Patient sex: M
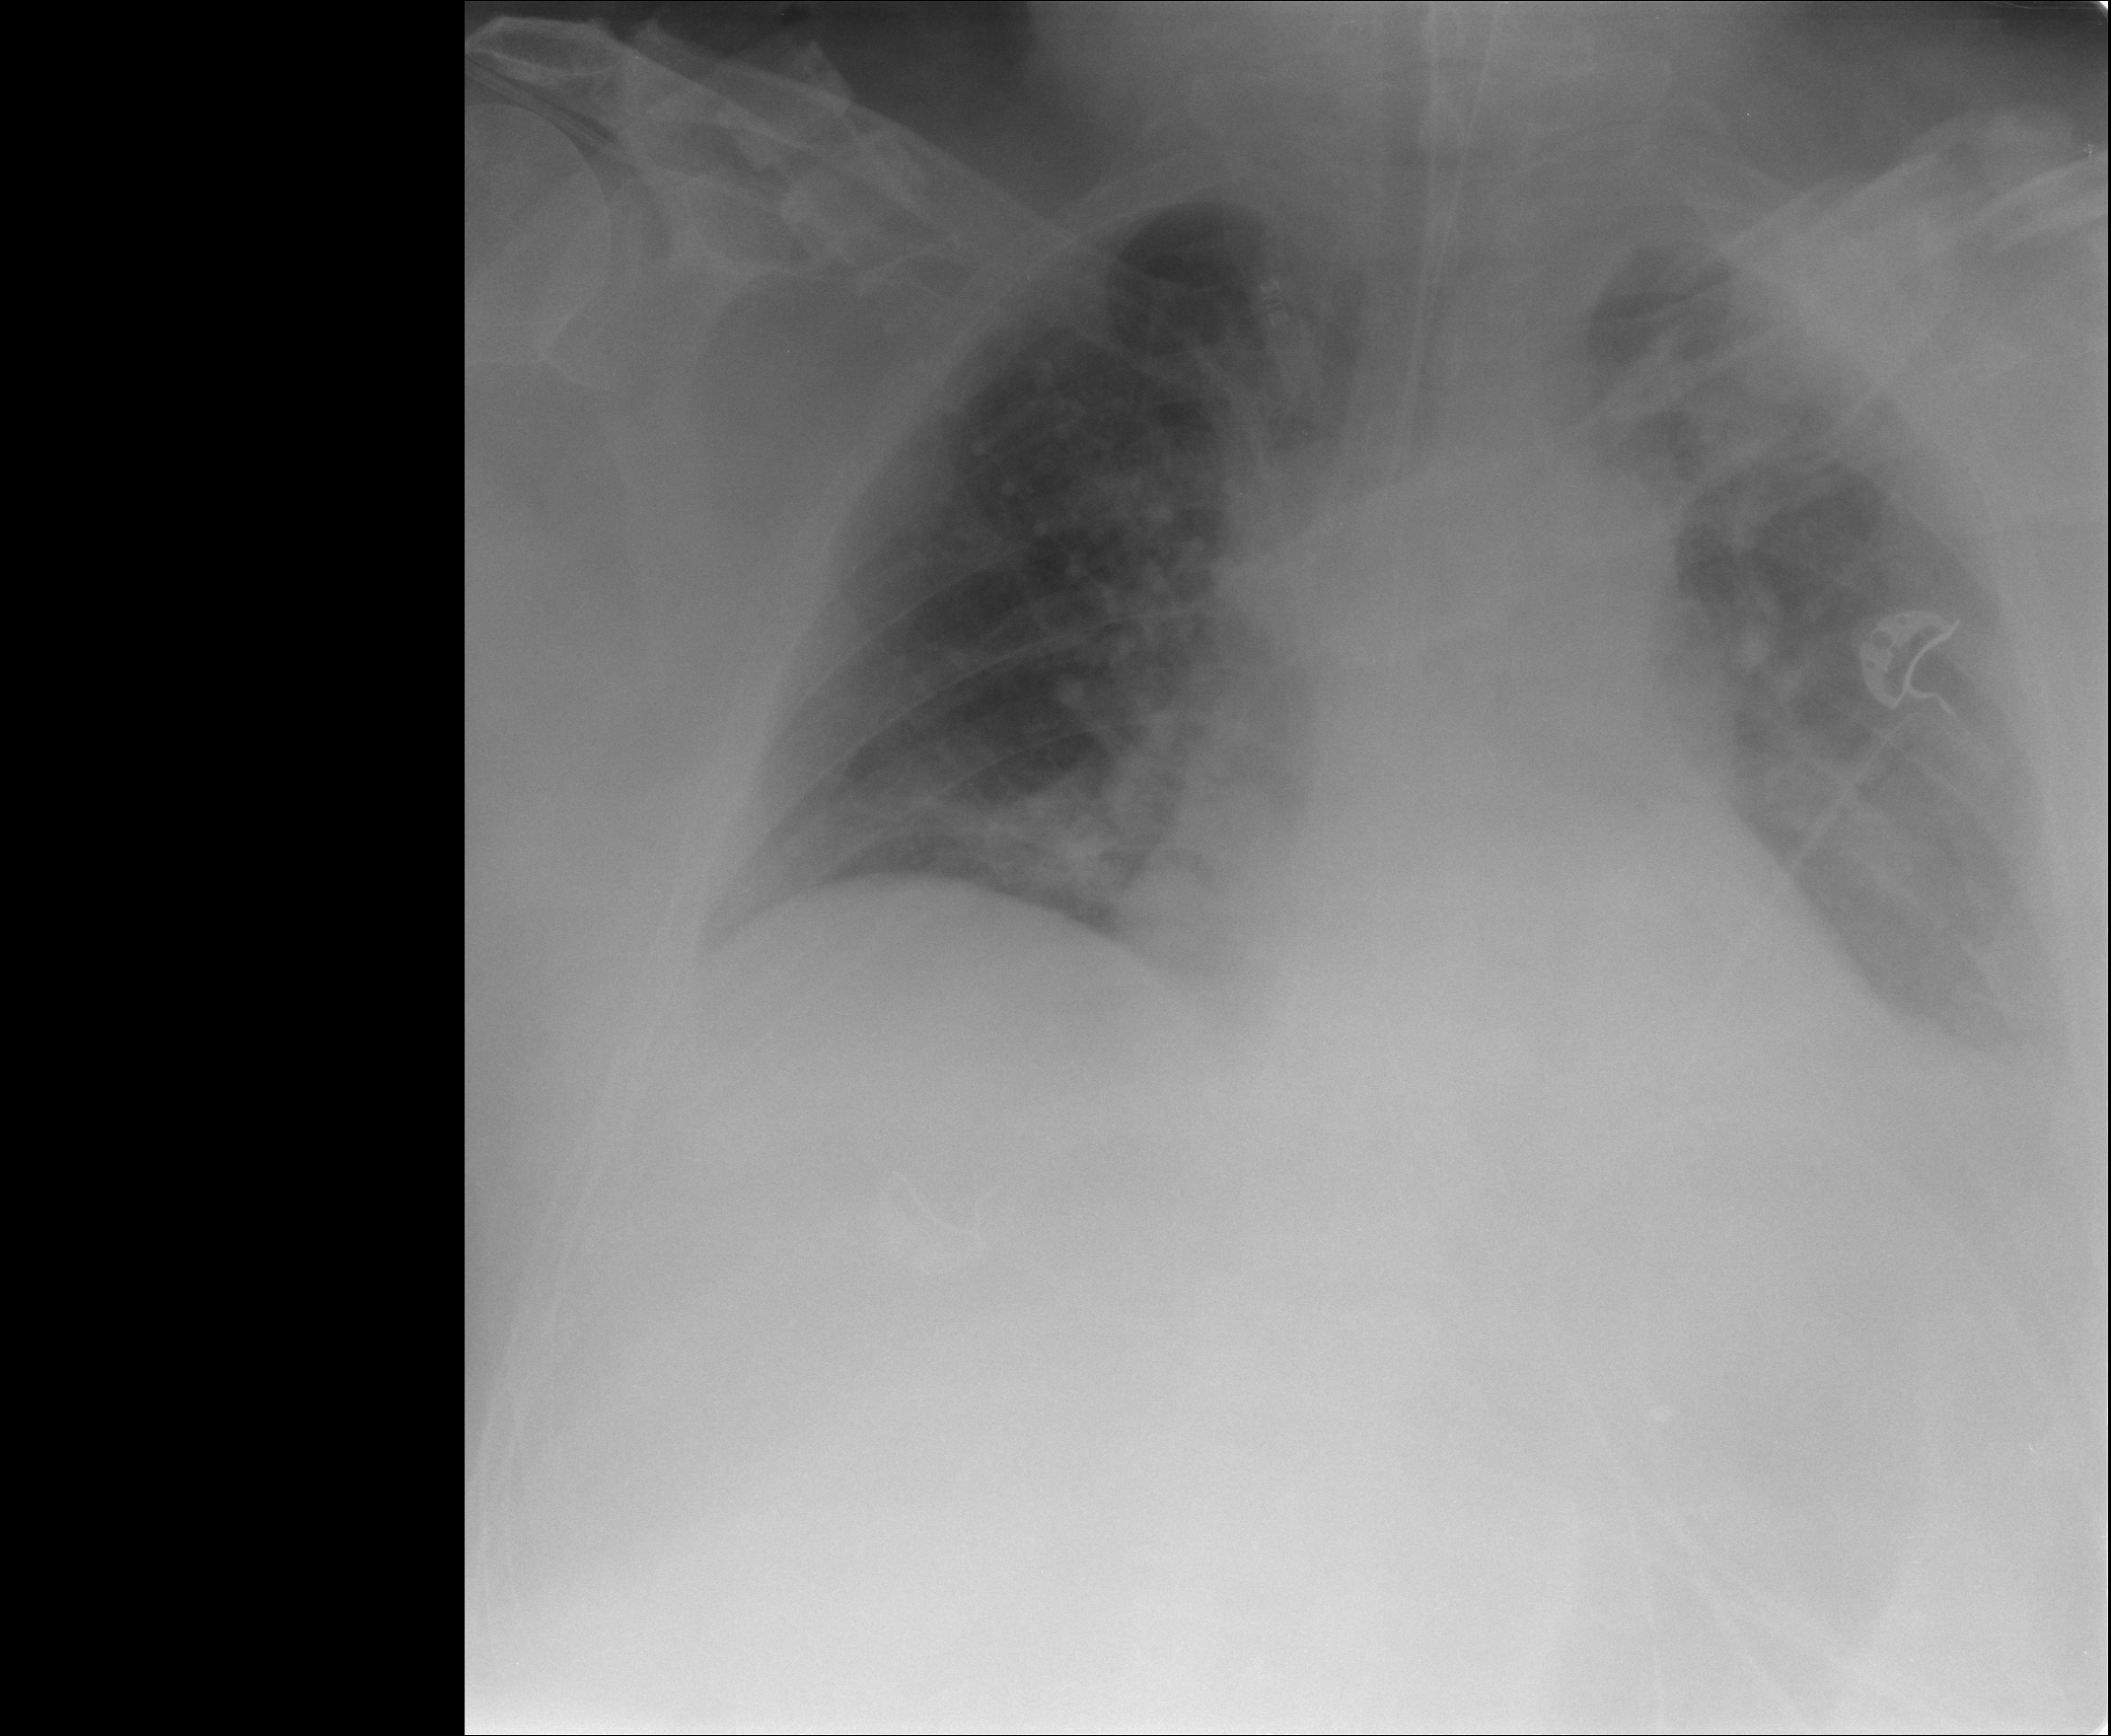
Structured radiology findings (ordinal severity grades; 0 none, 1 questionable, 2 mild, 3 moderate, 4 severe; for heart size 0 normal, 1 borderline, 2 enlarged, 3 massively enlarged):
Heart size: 0
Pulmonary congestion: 1
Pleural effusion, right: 0
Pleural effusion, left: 2
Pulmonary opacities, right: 0
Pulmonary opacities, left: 0
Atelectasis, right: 0
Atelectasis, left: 2